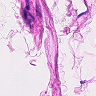
Metastatic tissue present: no